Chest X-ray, PA view. Patient: 56 years old, sex M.
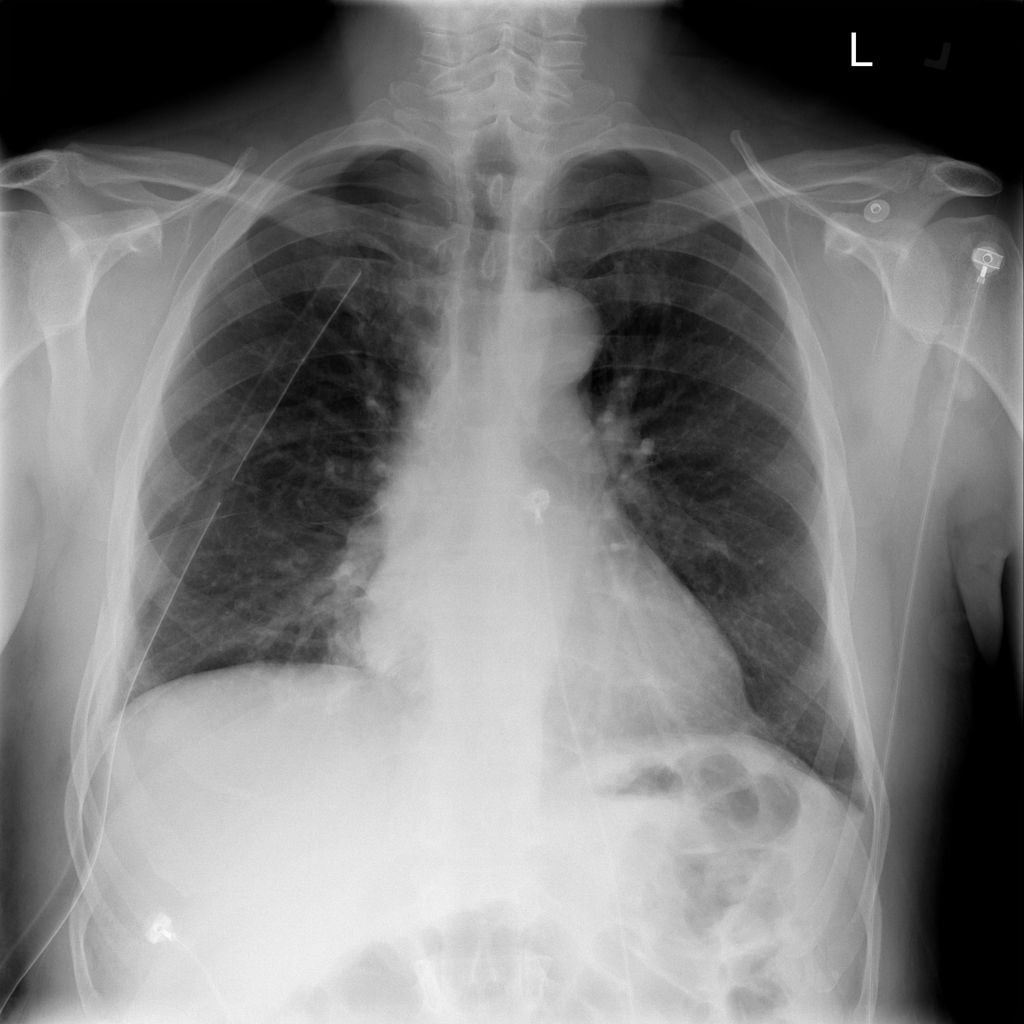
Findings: Pneumothorax